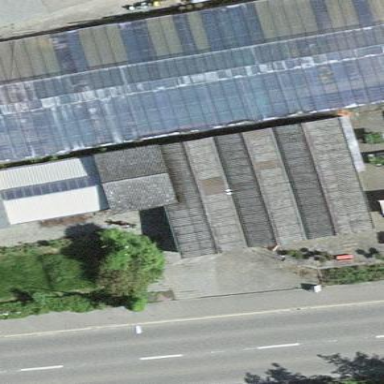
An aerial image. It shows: Industrial building.